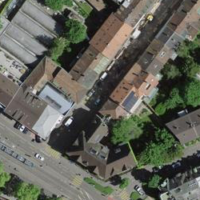
EUNIS habitat code: 54
Species observed at this site:
Streptopelia decaocto
Tanacetum parthenium